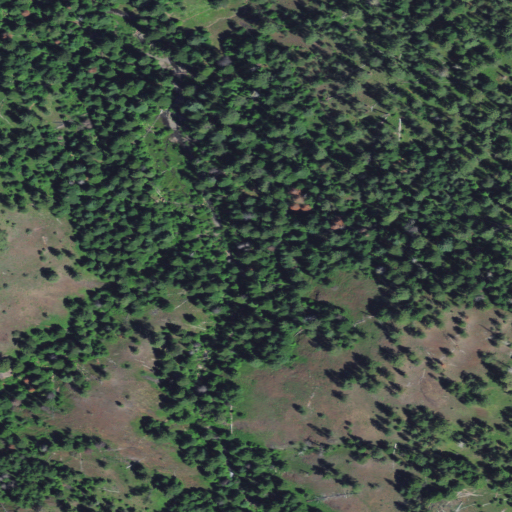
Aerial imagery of valley in Oregon named Deep Canyon containing evergreen forest and grassland